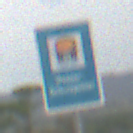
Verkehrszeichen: Wasserschutzgebiet
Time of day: Midday
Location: Outdoor (Nature)
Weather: PartlyCloudy
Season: NotSpecified
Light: Natural